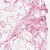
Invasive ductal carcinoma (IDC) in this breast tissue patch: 0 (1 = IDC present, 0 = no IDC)